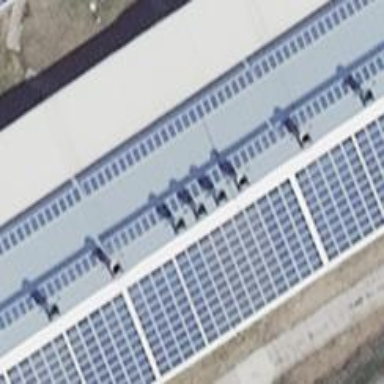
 featuring small solar photovoltaic panel generator with grey-colored roof. The solar panel generator is designed with photovoltaic method and oriented along the roof."